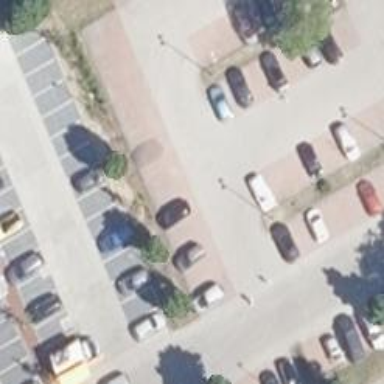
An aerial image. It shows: Parking aisle designated as service road.